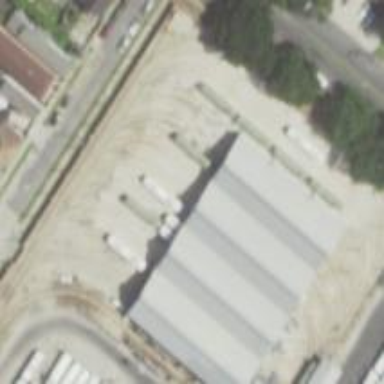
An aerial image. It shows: Tram railway passing through service yard.